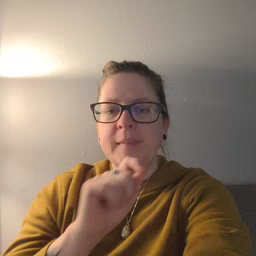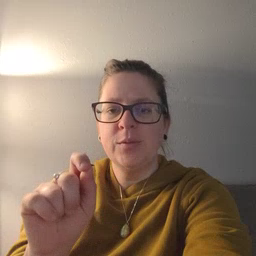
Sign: pencil